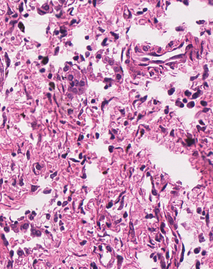
Tumor epithelial tissue: no
Tumor-associated stroma tissue: no
Normal tissue: yes